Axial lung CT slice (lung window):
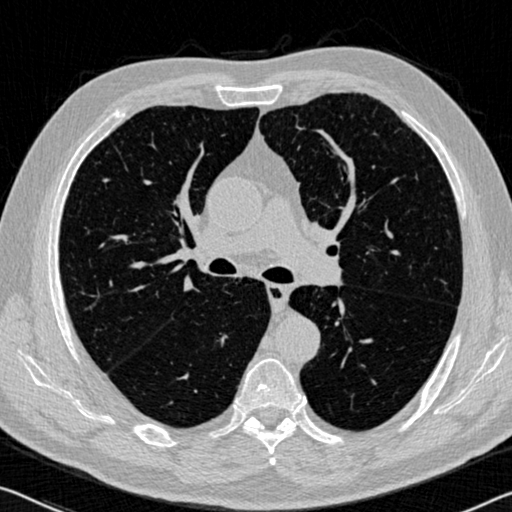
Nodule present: no